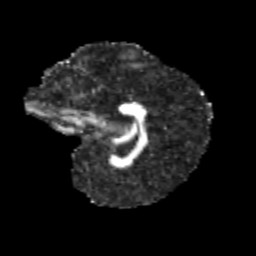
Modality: FA
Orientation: sagittal
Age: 10
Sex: female
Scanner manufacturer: siemens
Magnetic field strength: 3 T
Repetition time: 3.8 s
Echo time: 0.07 s